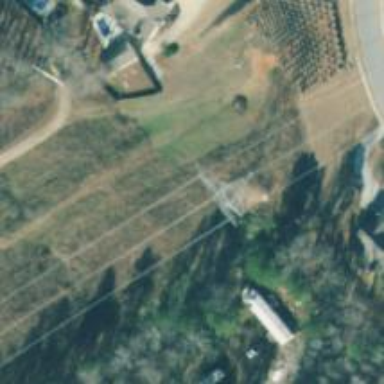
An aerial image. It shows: Lattice structure tower used for power distribution.